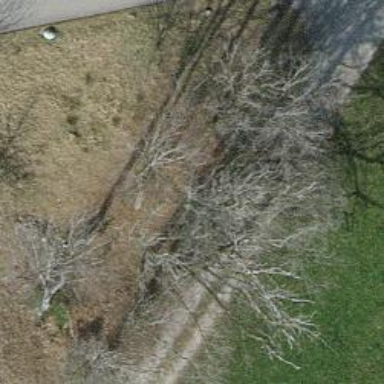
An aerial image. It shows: Single tag "natural: tree."